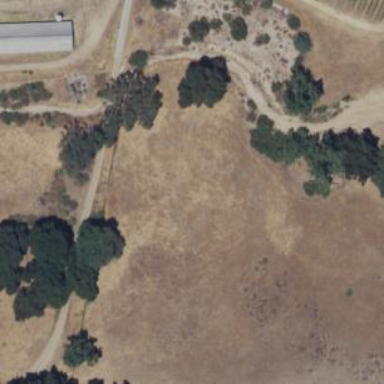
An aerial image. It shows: Meadow serving as grazing land.